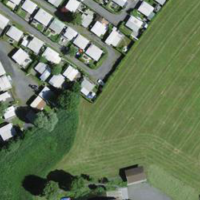
EUNIS habitat code: 53
Species observed at this site:
Carpinus betulus